Aerial crown-view tile of a tropical tree (Barro Colorado Island, Panama), acquired 20250124:
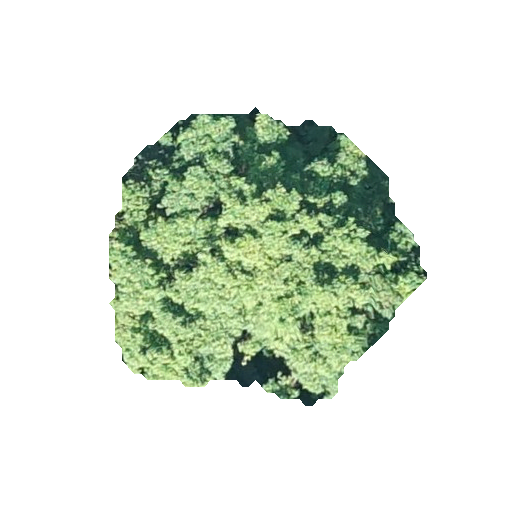
Species: Guapira myrtiflora
GBIF accepted scientific name: Guapira myrtiflora
Crown area: 103.086 m²